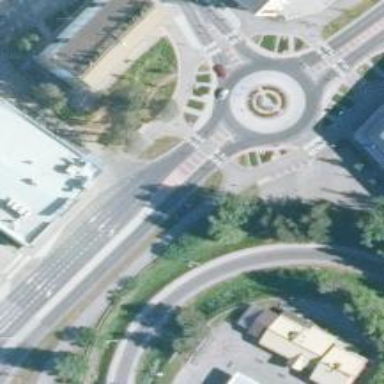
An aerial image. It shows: Secondary road leading to roundabout.